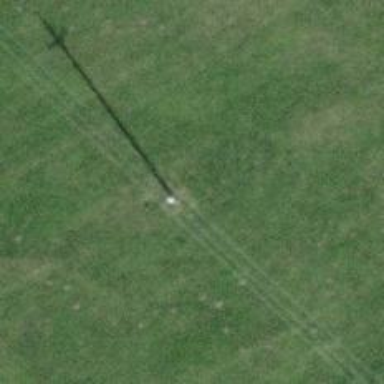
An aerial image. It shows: Power pole.